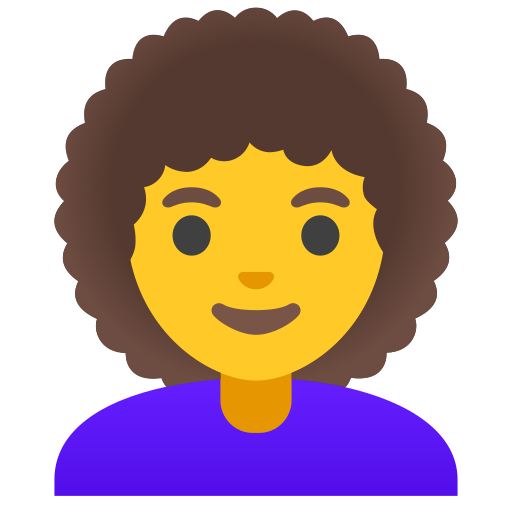
Emoji: 👩‍🦱